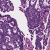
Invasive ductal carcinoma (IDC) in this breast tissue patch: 1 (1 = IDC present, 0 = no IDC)